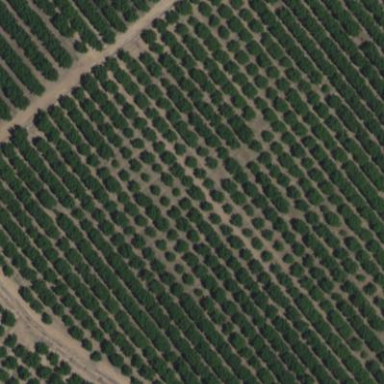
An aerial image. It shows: Orchard.